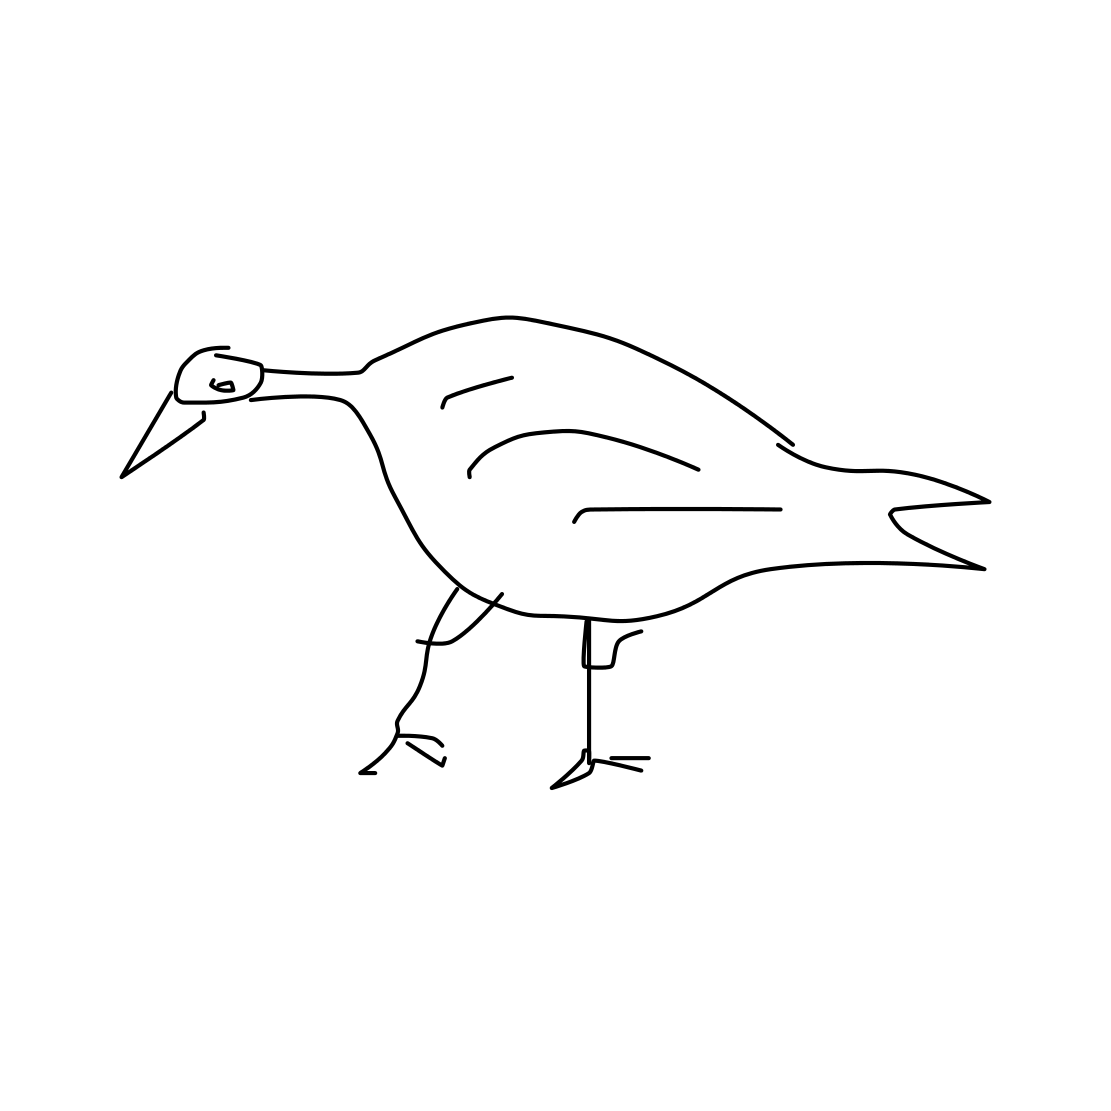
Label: standing bird